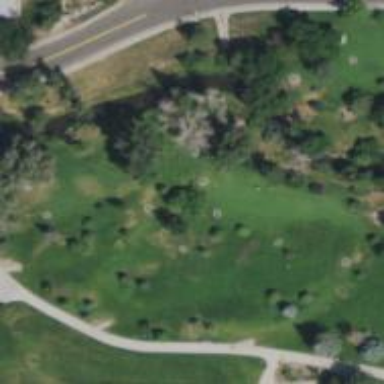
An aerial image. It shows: Disc golf basket.